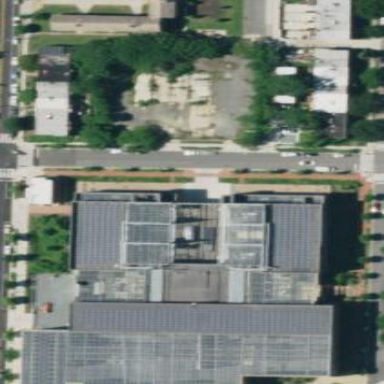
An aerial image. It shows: Building that houses substation.